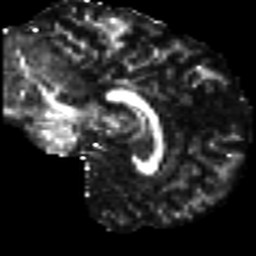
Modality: FA
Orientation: sagittal
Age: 42
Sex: male
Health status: ill
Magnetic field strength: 3 T
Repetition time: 9 s
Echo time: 0.093 s